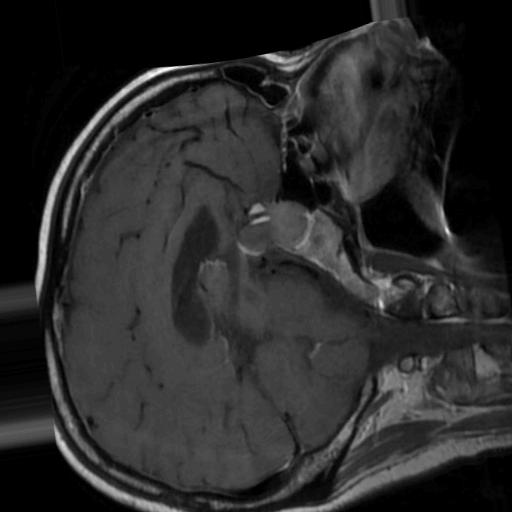
Label: brain_tumor